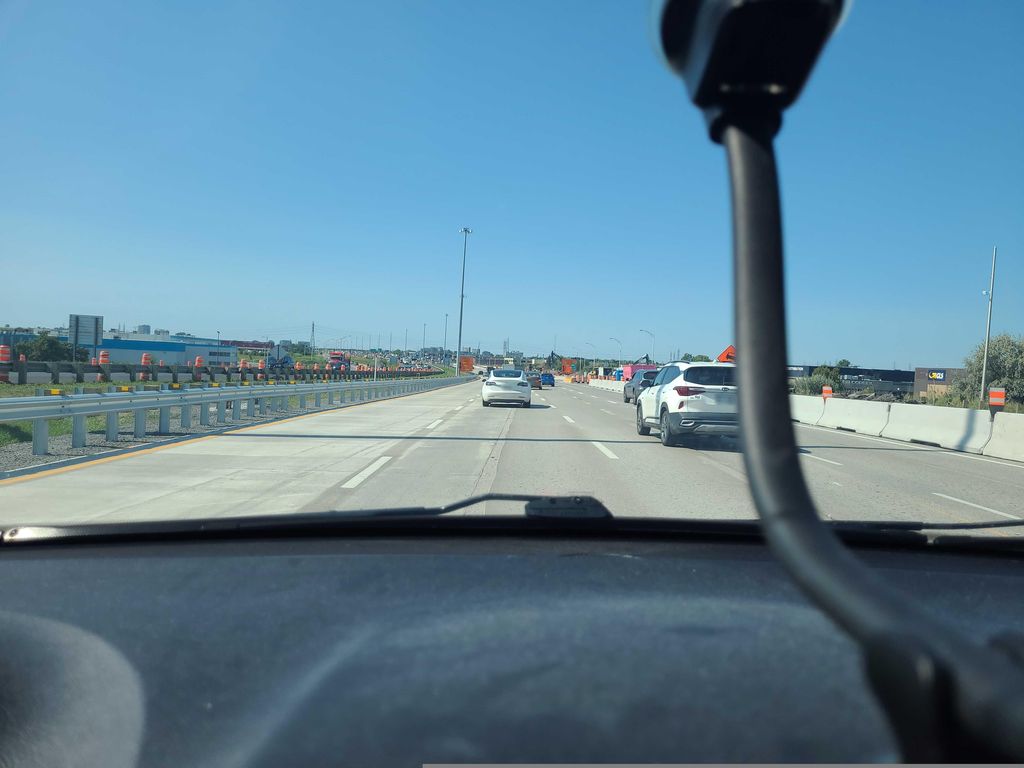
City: montreal